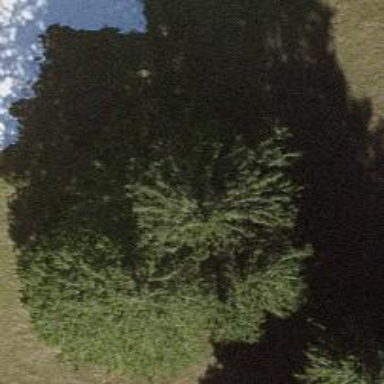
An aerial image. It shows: Beautiful tree in nature.